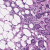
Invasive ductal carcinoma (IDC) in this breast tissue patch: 1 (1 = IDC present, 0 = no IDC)